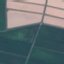
Label: AnnualCrop